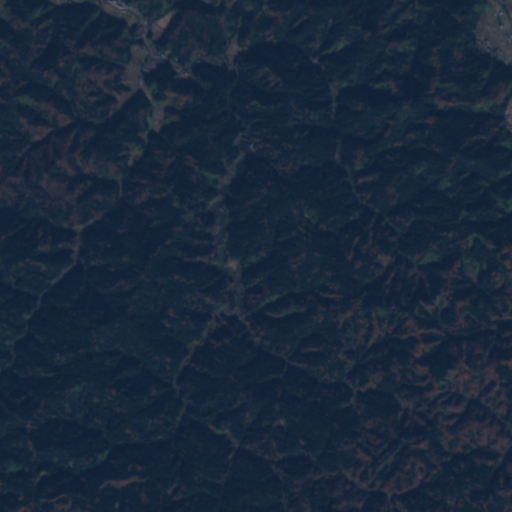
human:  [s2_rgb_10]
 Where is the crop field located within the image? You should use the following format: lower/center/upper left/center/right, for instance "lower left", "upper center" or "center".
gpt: The crop field is located in the upper left of the image.
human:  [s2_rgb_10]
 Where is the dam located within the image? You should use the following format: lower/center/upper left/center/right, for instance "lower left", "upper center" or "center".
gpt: The dam is located in the upper center of the image.
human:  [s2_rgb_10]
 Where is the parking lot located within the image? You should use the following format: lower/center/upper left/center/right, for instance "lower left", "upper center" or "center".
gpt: The parking lot is located in the upper center of the image.
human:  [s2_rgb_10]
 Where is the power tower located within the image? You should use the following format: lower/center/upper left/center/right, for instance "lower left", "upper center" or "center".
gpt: The power tower is located in the lower right of the image.
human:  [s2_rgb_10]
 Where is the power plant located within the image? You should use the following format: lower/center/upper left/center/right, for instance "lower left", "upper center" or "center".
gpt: There is no power plant in the image.